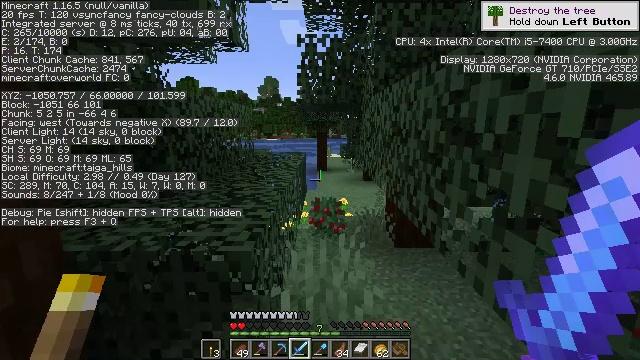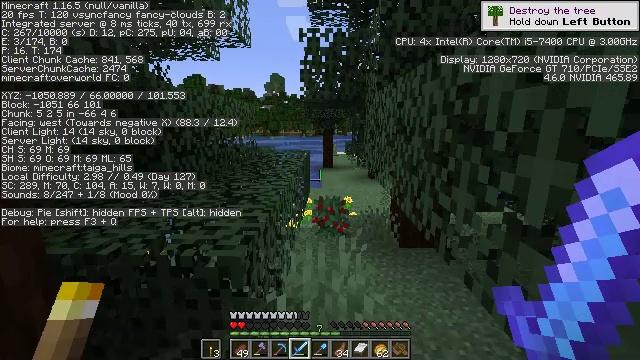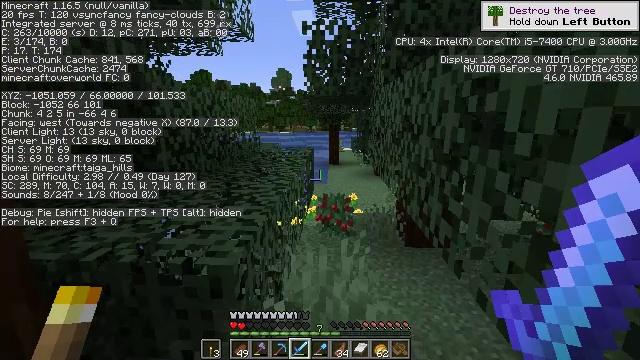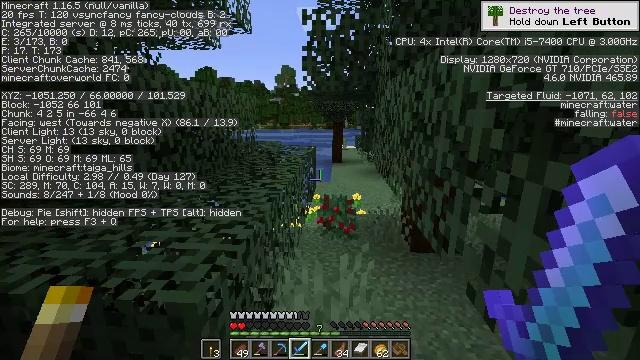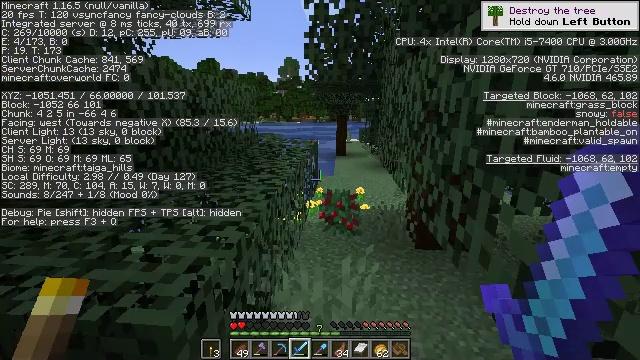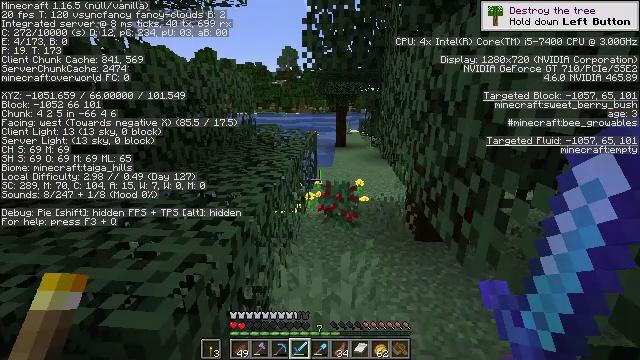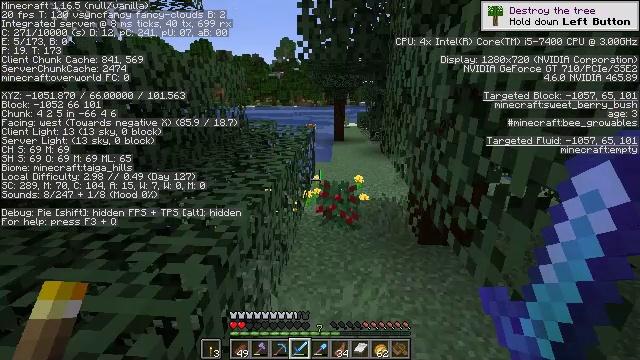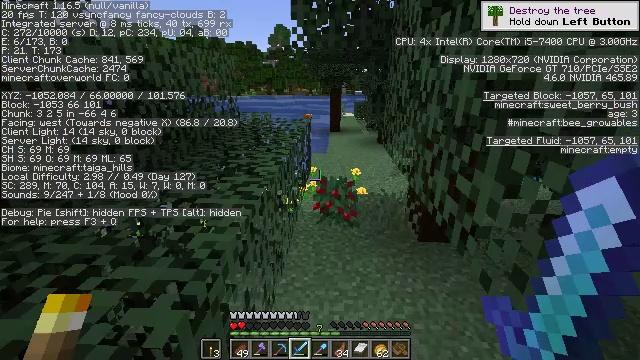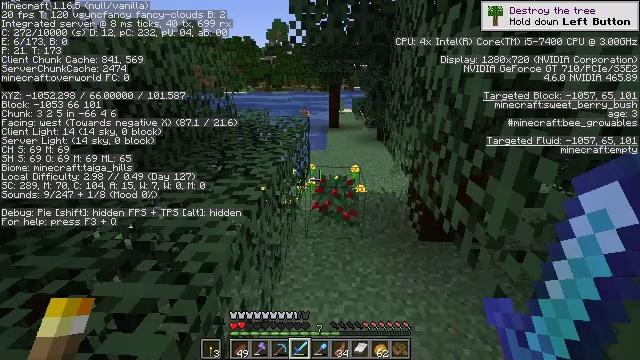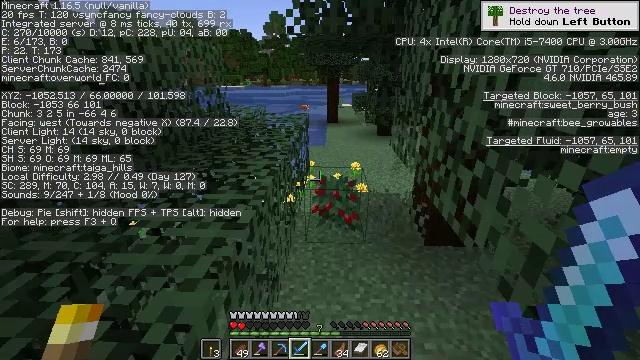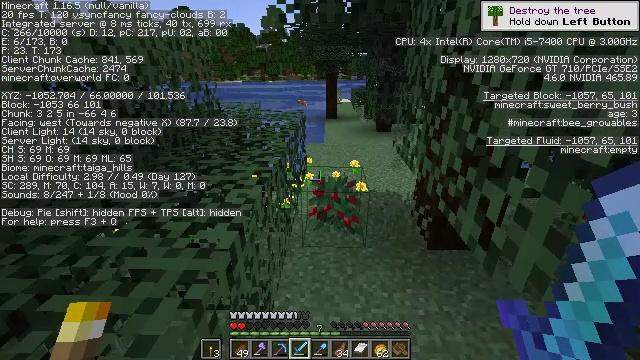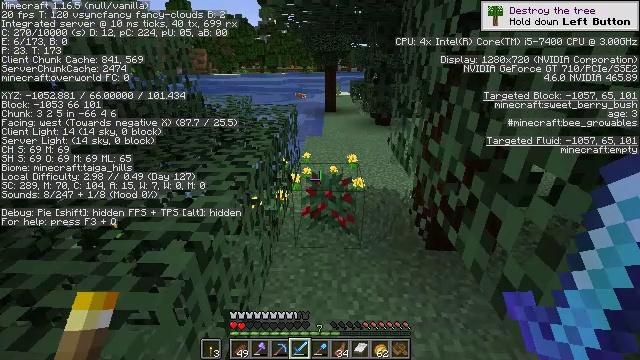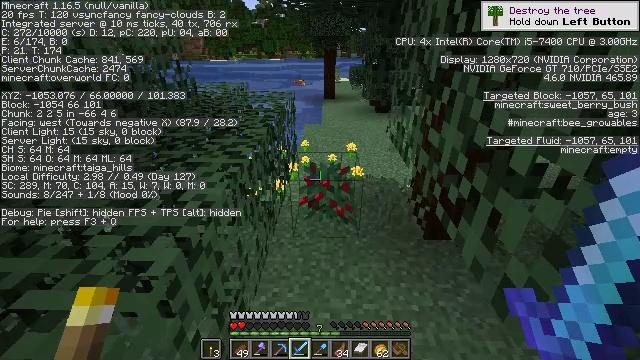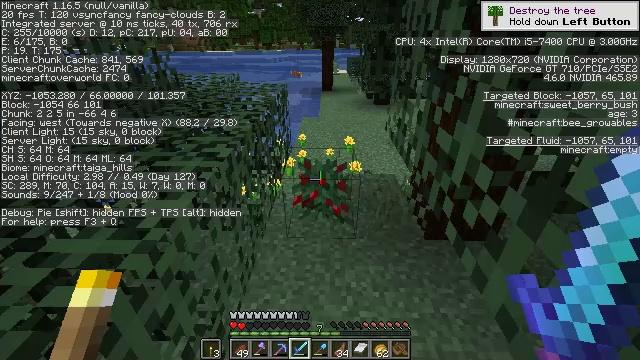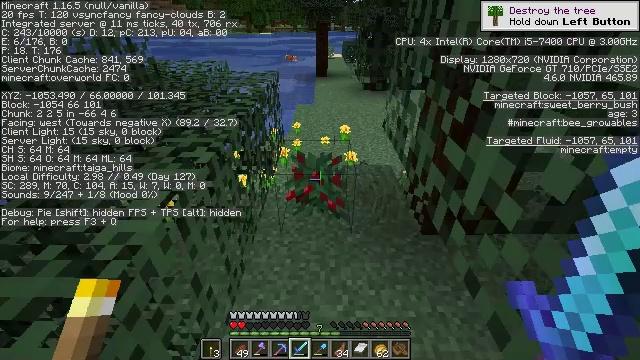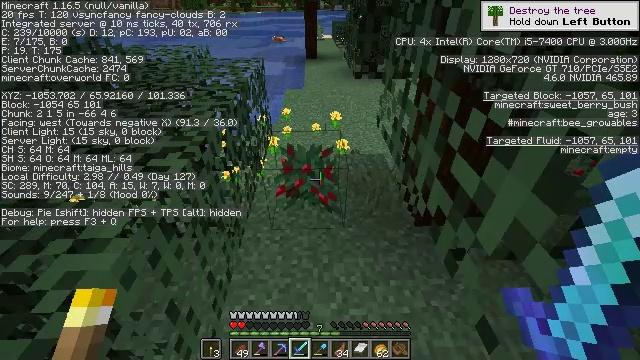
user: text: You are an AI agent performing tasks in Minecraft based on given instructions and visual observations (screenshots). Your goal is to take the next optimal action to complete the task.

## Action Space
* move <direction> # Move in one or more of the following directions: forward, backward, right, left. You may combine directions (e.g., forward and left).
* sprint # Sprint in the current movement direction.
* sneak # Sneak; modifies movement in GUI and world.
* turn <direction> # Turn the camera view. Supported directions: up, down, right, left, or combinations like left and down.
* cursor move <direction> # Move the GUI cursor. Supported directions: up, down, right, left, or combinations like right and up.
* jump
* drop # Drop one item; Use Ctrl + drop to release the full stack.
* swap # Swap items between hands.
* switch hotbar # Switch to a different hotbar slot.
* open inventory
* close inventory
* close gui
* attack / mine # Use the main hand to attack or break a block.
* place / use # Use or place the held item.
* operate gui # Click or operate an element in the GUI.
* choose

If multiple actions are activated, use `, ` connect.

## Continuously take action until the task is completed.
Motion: motion action
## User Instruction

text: Mine the sweet berry bush.
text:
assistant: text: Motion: move forward, turn left
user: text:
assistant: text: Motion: move forward, turn left
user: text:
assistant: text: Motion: move forward
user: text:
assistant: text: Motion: move forward, turn down
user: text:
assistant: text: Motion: move forward, turn down
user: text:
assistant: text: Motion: move forward, turn down
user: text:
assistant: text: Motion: move forward, turn down
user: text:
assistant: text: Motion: move forward
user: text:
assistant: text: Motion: move forward, turn down
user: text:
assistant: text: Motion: move forward and move right, turn down
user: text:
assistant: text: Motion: move forward and move right, turn down
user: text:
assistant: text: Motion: move forward, turn down
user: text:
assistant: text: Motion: move forward, turn down
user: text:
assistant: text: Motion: move forward, turn right and down
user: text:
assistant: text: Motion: move forward, turn right and down
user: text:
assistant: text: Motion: move forward
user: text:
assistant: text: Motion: move forward
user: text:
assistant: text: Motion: move forward, attack / mine
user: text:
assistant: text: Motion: move forward, attack / mine
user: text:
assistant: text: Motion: move forward
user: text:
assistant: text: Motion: move forward
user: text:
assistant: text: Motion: move forward
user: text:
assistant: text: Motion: no_op